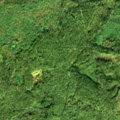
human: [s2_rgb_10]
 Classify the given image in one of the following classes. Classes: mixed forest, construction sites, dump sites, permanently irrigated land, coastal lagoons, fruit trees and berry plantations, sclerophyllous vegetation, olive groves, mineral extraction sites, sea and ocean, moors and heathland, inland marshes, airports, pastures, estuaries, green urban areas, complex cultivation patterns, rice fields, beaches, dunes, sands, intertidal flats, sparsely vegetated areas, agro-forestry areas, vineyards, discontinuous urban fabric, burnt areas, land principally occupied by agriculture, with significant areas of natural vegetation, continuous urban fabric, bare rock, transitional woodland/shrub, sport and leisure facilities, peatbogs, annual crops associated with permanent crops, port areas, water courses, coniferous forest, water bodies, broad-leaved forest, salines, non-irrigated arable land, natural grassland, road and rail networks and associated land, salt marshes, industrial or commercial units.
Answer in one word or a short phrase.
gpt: broad-leaved forest, coniferous forest